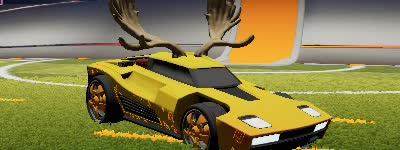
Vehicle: breakout